Brain MRI, t1w sequence, axial 2D slice.
Patient: age 34, sex F, weight 95 kg, height 1.95 m
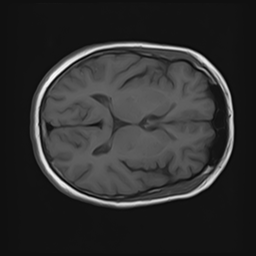